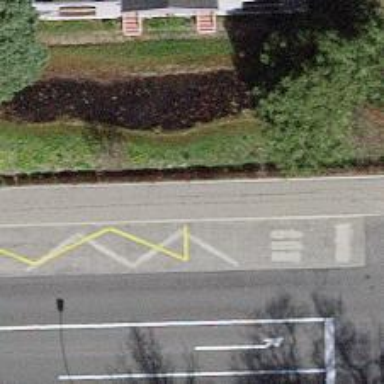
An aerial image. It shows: Sidewalk leading to platform for public transport.